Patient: sex F, age 60
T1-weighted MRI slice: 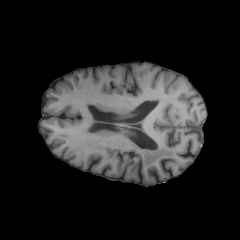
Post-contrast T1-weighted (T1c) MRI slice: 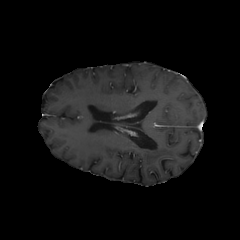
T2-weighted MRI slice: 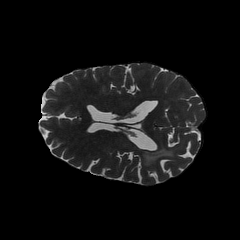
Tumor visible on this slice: yes
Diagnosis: Glioblastoma, IDH-wildtype
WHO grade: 4